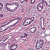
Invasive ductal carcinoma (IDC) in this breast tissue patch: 1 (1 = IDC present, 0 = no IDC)